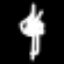
Label: leaf